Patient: sex M, age 45
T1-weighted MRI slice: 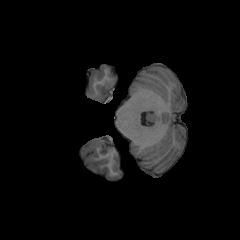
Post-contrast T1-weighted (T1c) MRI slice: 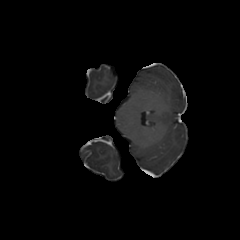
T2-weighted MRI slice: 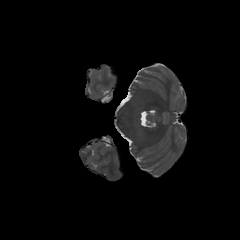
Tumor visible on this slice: no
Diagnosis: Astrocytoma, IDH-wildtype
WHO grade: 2